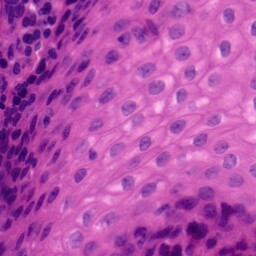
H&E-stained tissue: Tonsil